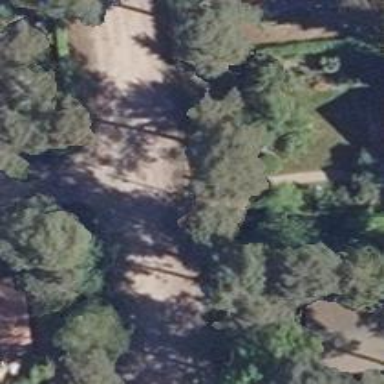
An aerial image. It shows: Gravel road in residential area.